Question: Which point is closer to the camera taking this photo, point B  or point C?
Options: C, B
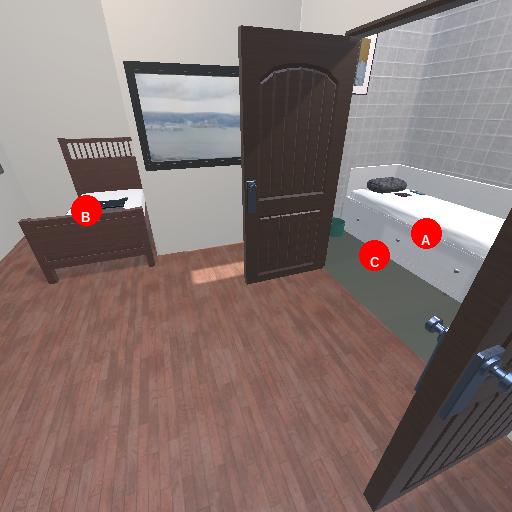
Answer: C